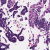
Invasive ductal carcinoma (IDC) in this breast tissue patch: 1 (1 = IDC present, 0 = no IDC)